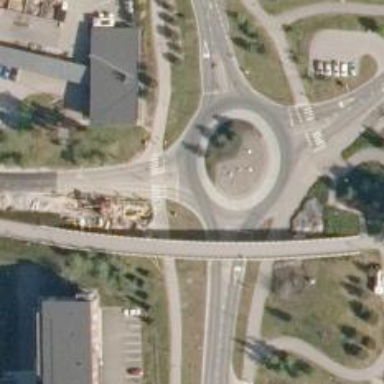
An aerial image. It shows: Tertiary road with asphalt surface leading to roundabout.